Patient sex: M
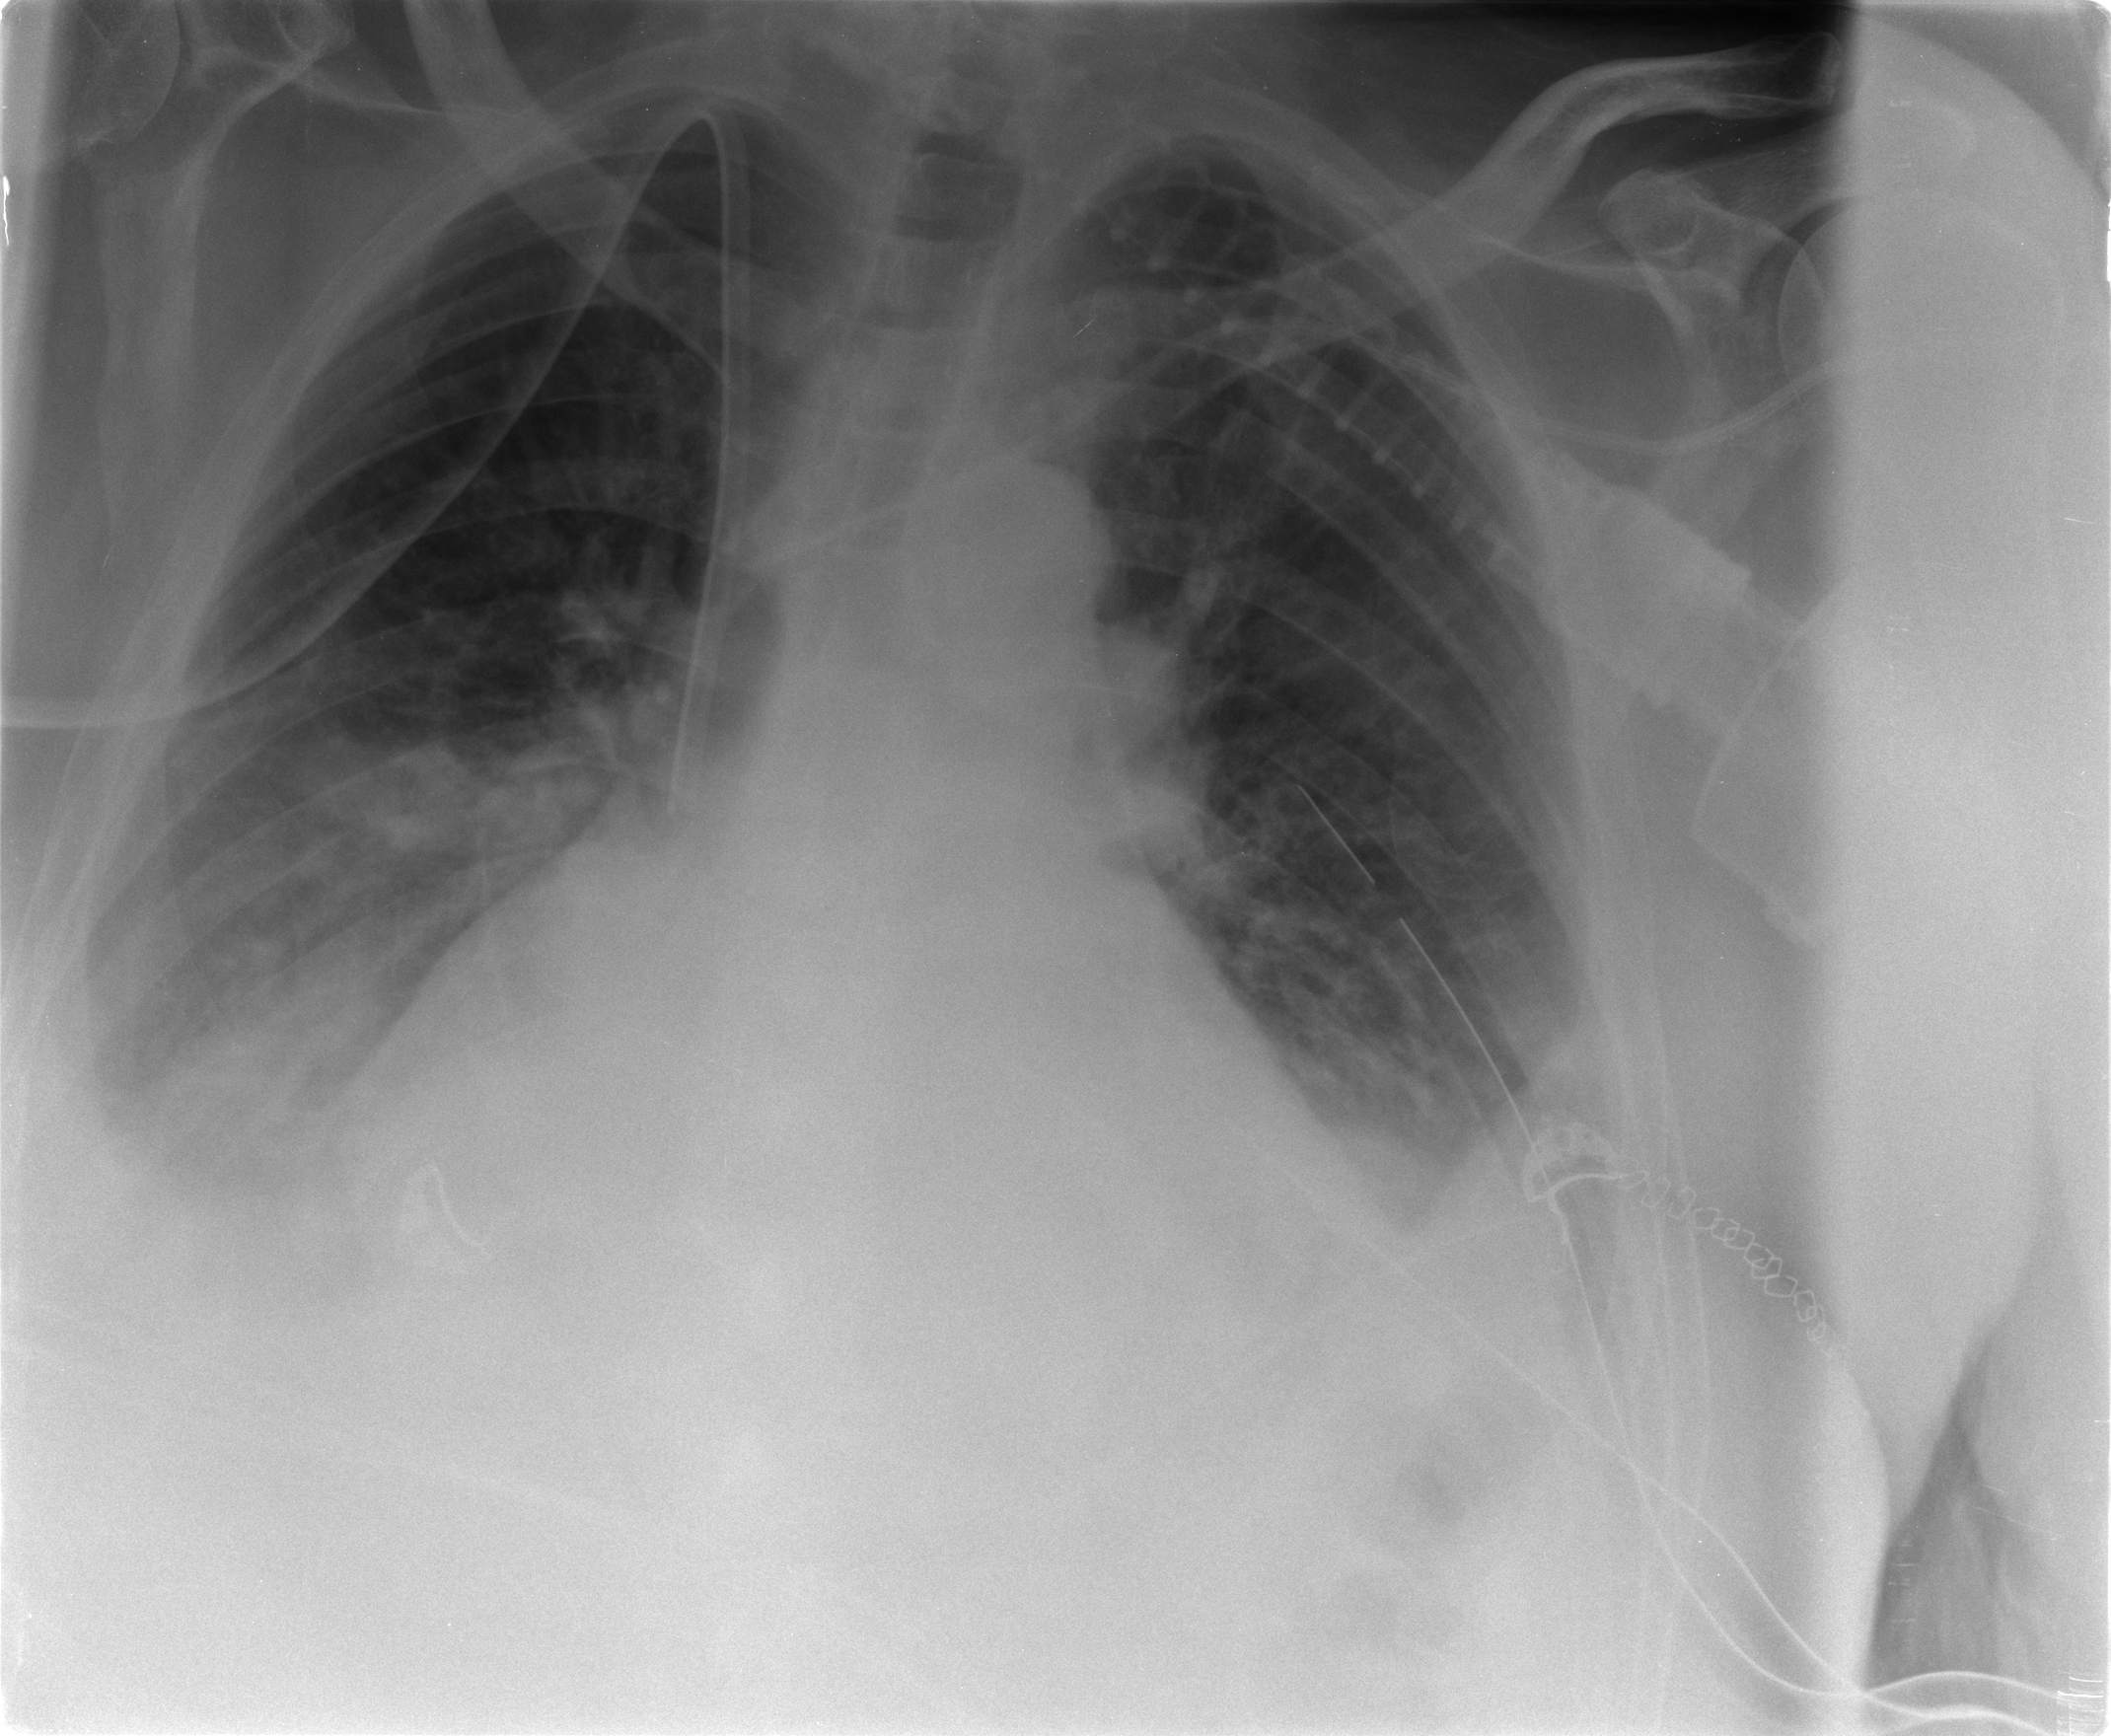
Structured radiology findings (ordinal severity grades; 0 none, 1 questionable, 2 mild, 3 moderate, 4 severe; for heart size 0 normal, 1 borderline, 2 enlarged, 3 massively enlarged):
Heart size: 2
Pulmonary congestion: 2
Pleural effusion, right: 2
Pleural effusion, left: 2
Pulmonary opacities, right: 2
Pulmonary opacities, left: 0
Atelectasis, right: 2
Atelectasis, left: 2